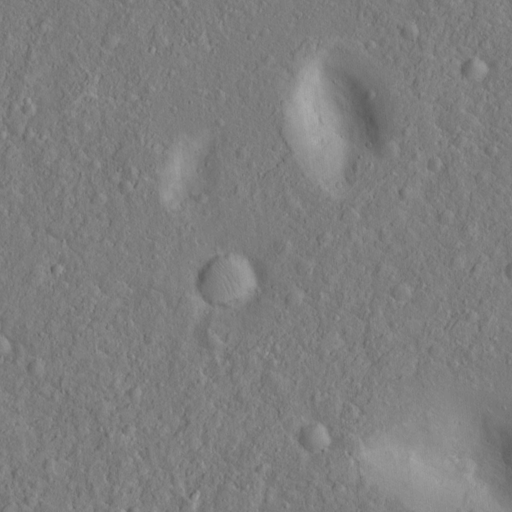
Classes present: Background, Cone